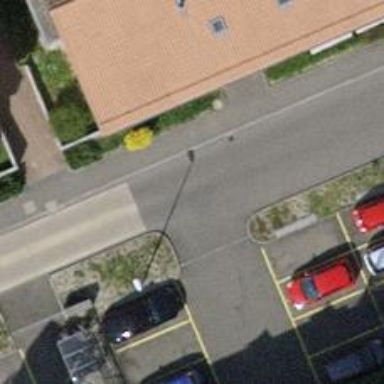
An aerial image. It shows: Road serving as parking aisle.